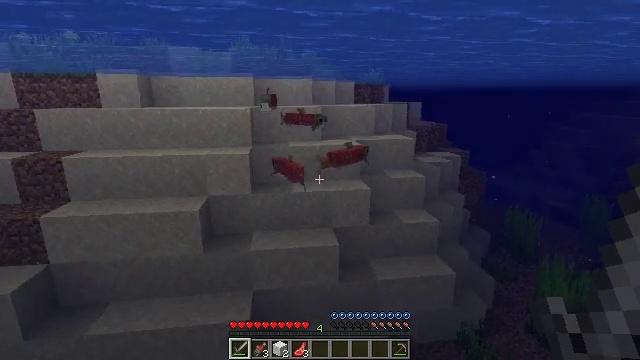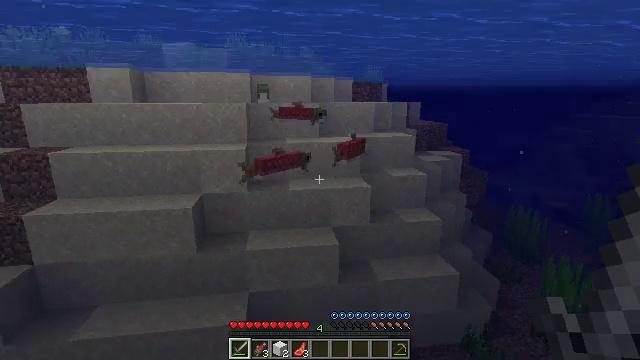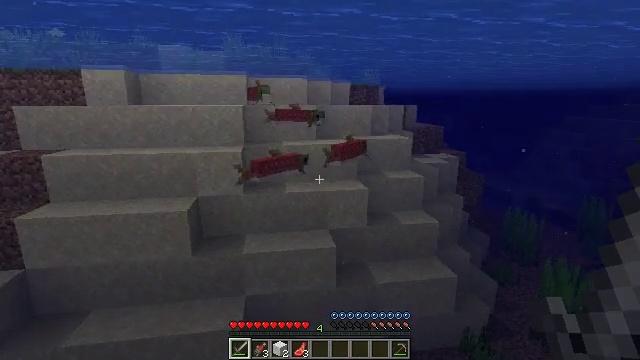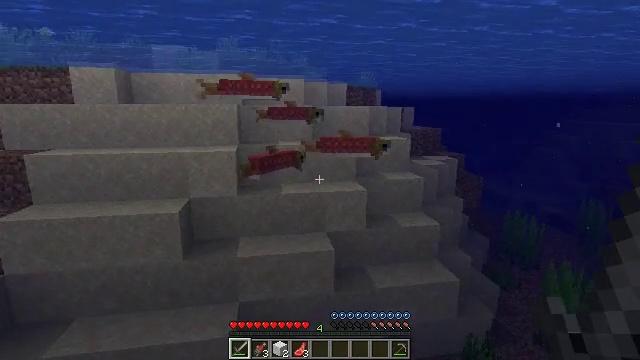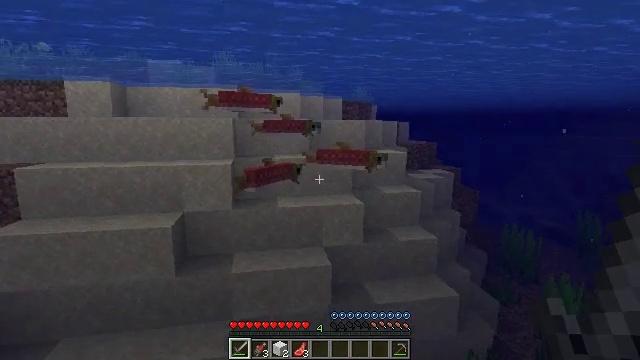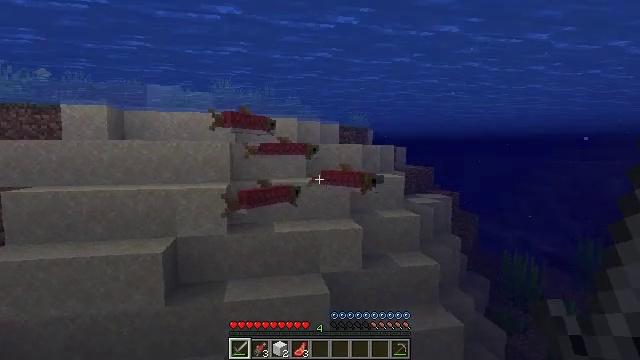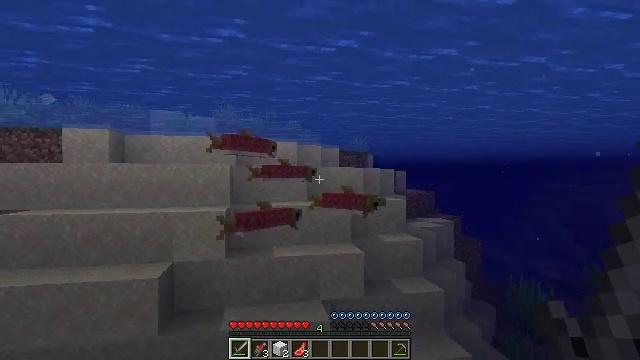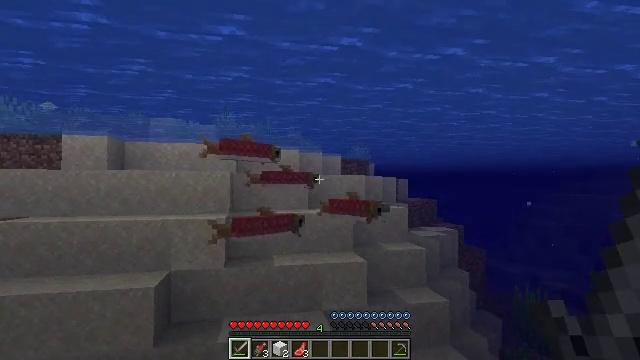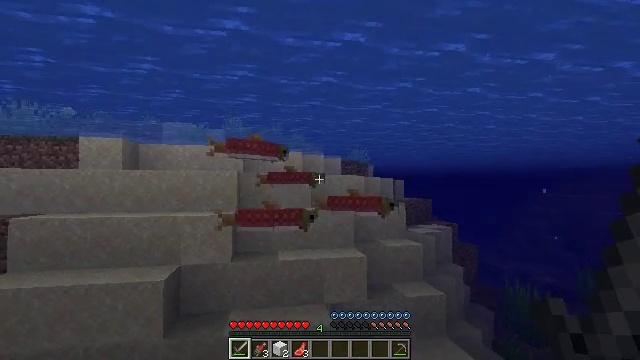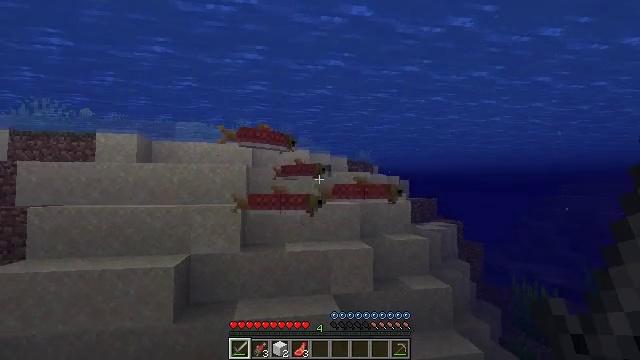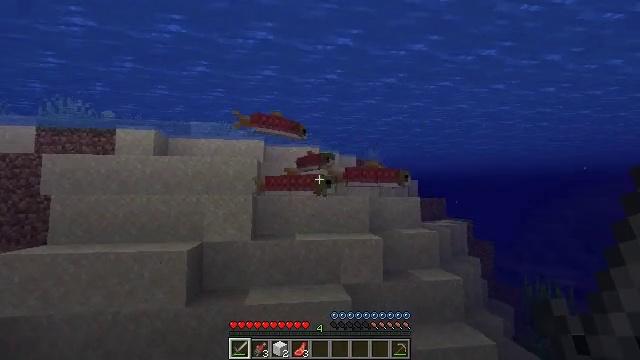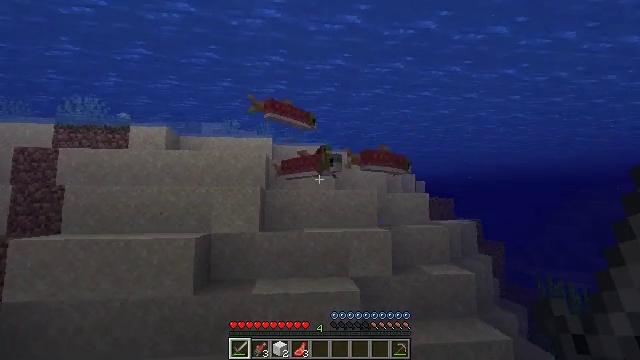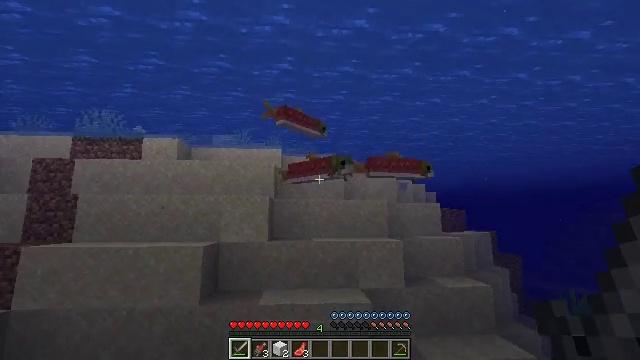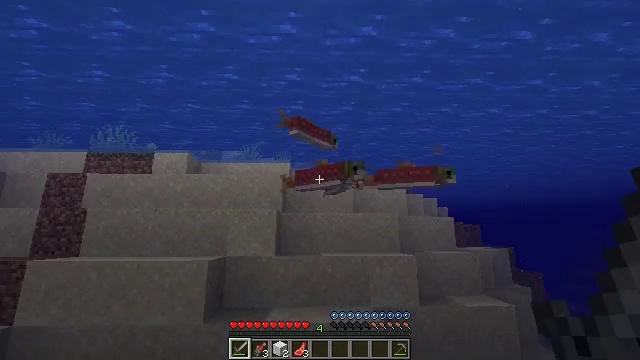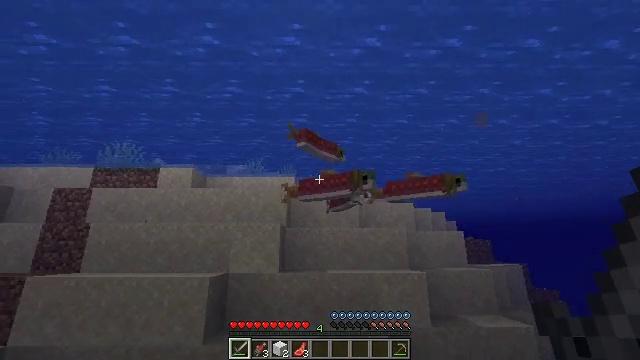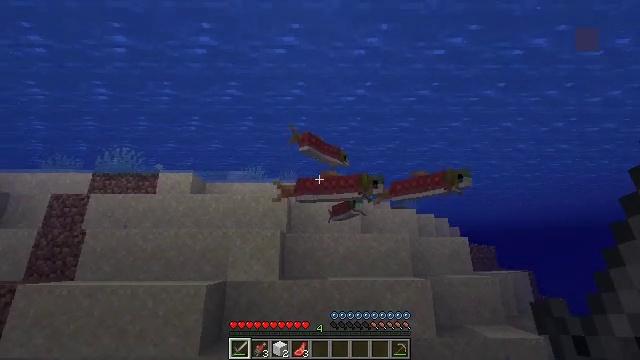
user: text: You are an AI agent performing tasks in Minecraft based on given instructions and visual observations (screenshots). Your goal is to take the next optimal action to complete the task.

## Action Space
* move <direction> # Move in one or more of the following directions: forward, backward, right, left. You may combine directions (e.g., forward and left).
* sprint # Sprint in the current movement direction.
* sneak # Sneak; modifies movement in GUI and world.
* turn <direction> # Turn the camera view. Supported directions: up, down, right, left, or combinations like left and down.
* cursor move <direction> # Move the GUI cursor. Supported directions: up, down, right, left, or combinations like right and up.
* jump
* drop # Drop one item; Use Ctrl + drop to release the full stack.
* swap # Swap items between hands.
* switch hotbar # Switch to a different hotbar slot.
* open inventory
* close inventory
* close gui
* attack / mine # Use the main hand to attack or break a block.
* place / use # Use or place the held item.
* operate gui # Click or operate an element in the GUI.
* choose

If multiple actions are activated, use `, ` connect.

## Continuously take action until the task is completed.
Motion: motion action
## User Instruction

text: Fish and kill the salmon.
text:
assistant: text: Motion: move forward
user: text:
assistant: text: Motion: move forward
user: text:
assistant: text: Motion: move forward, turn up
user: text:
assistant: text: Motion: move forward, turn up
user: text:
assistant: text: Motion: move forward, turn up
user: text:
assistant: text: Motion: move forward, turn up
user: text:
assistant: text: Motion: move forward, sprint, turn up
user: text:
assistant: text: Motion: move forward, sprint
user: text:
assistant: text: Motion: move forward, sprint, turn left and up
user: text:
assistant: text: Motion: move forward, turn left and up
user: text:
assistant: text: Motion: move forward, turn left and up
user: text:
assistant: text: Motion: move forward, turn left and up
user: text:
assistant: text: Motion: move forward, turn left and up
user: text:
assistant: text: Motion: move forward, turn left and up
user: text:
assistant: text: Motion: move forward, turn up
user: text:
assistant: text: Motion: move forward
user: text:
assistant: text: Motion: move forward, turn up
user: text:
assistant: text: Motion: move forward, turn up
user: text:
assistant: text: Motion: move forward
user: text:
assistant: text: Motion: move forward
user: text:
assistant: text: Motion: move forward
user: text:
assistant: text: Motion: move forward, turn right
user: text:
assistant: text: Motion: move forward, turn right, attack / mine
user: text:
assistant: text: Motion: move forward, attack / mine
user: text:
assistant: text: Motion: move forward, attack / mine
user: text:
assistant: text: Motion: move forward, turn right and up
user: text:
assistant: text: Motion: turn right and up
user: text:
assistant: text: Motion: turn right and up
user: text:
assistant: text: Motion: no_op
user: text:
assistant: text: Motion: no_op